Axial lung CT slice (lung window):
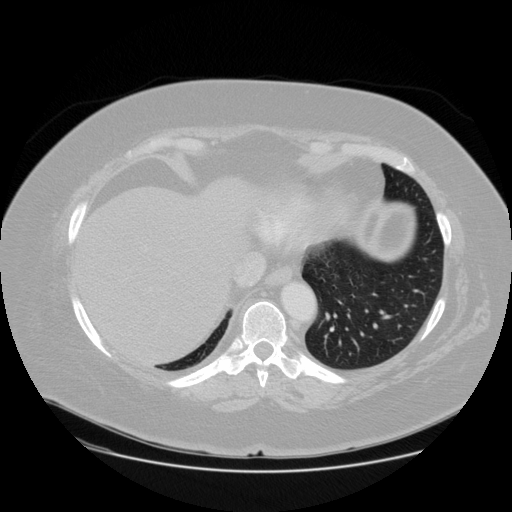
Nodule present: no